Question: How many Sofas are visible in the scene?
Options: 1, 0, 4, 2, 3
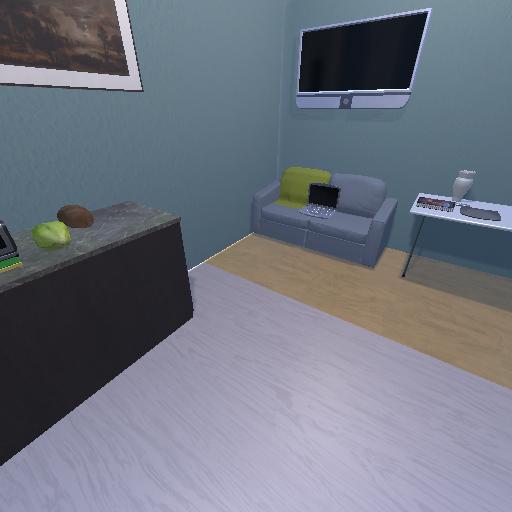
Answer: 1